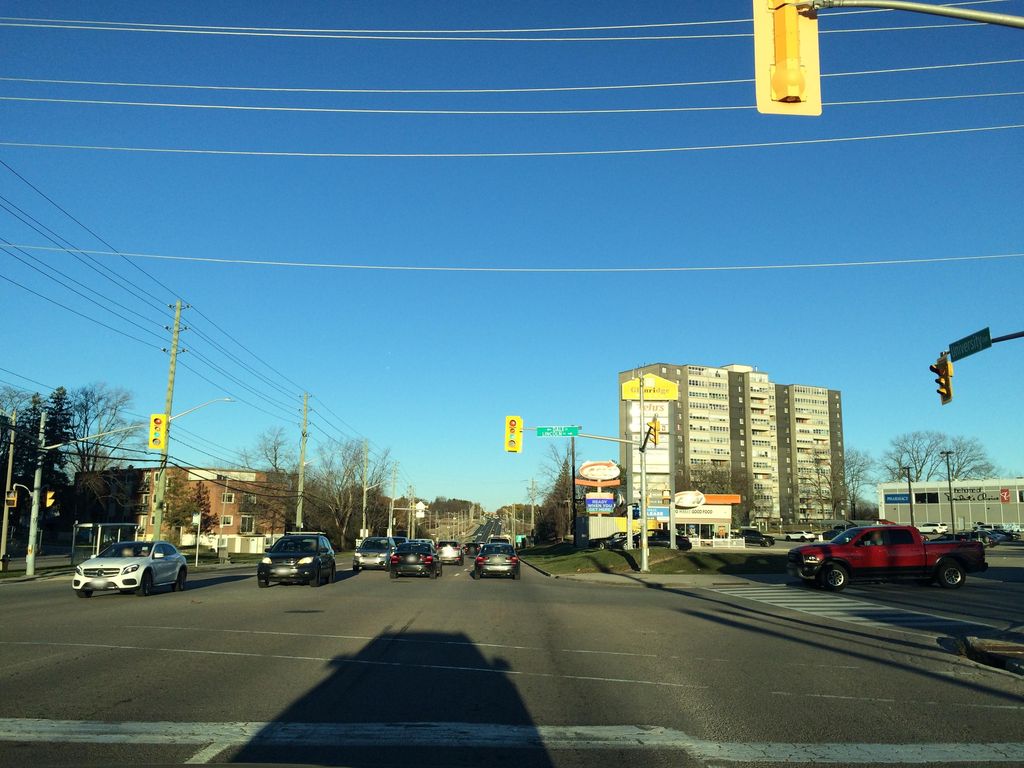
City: kitchener-waterloo